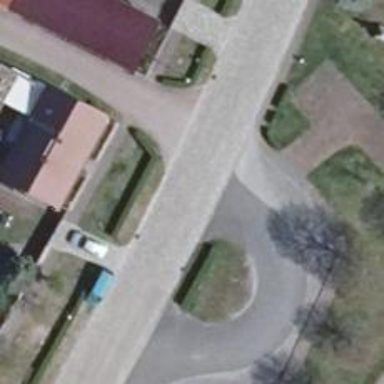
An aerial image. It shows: Tertiary road.